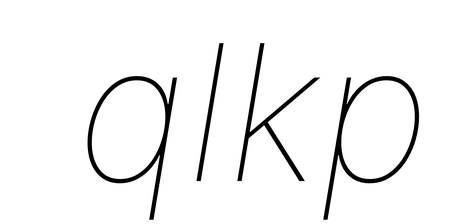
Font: Inter-Italic_Thin_Italic